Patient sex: F
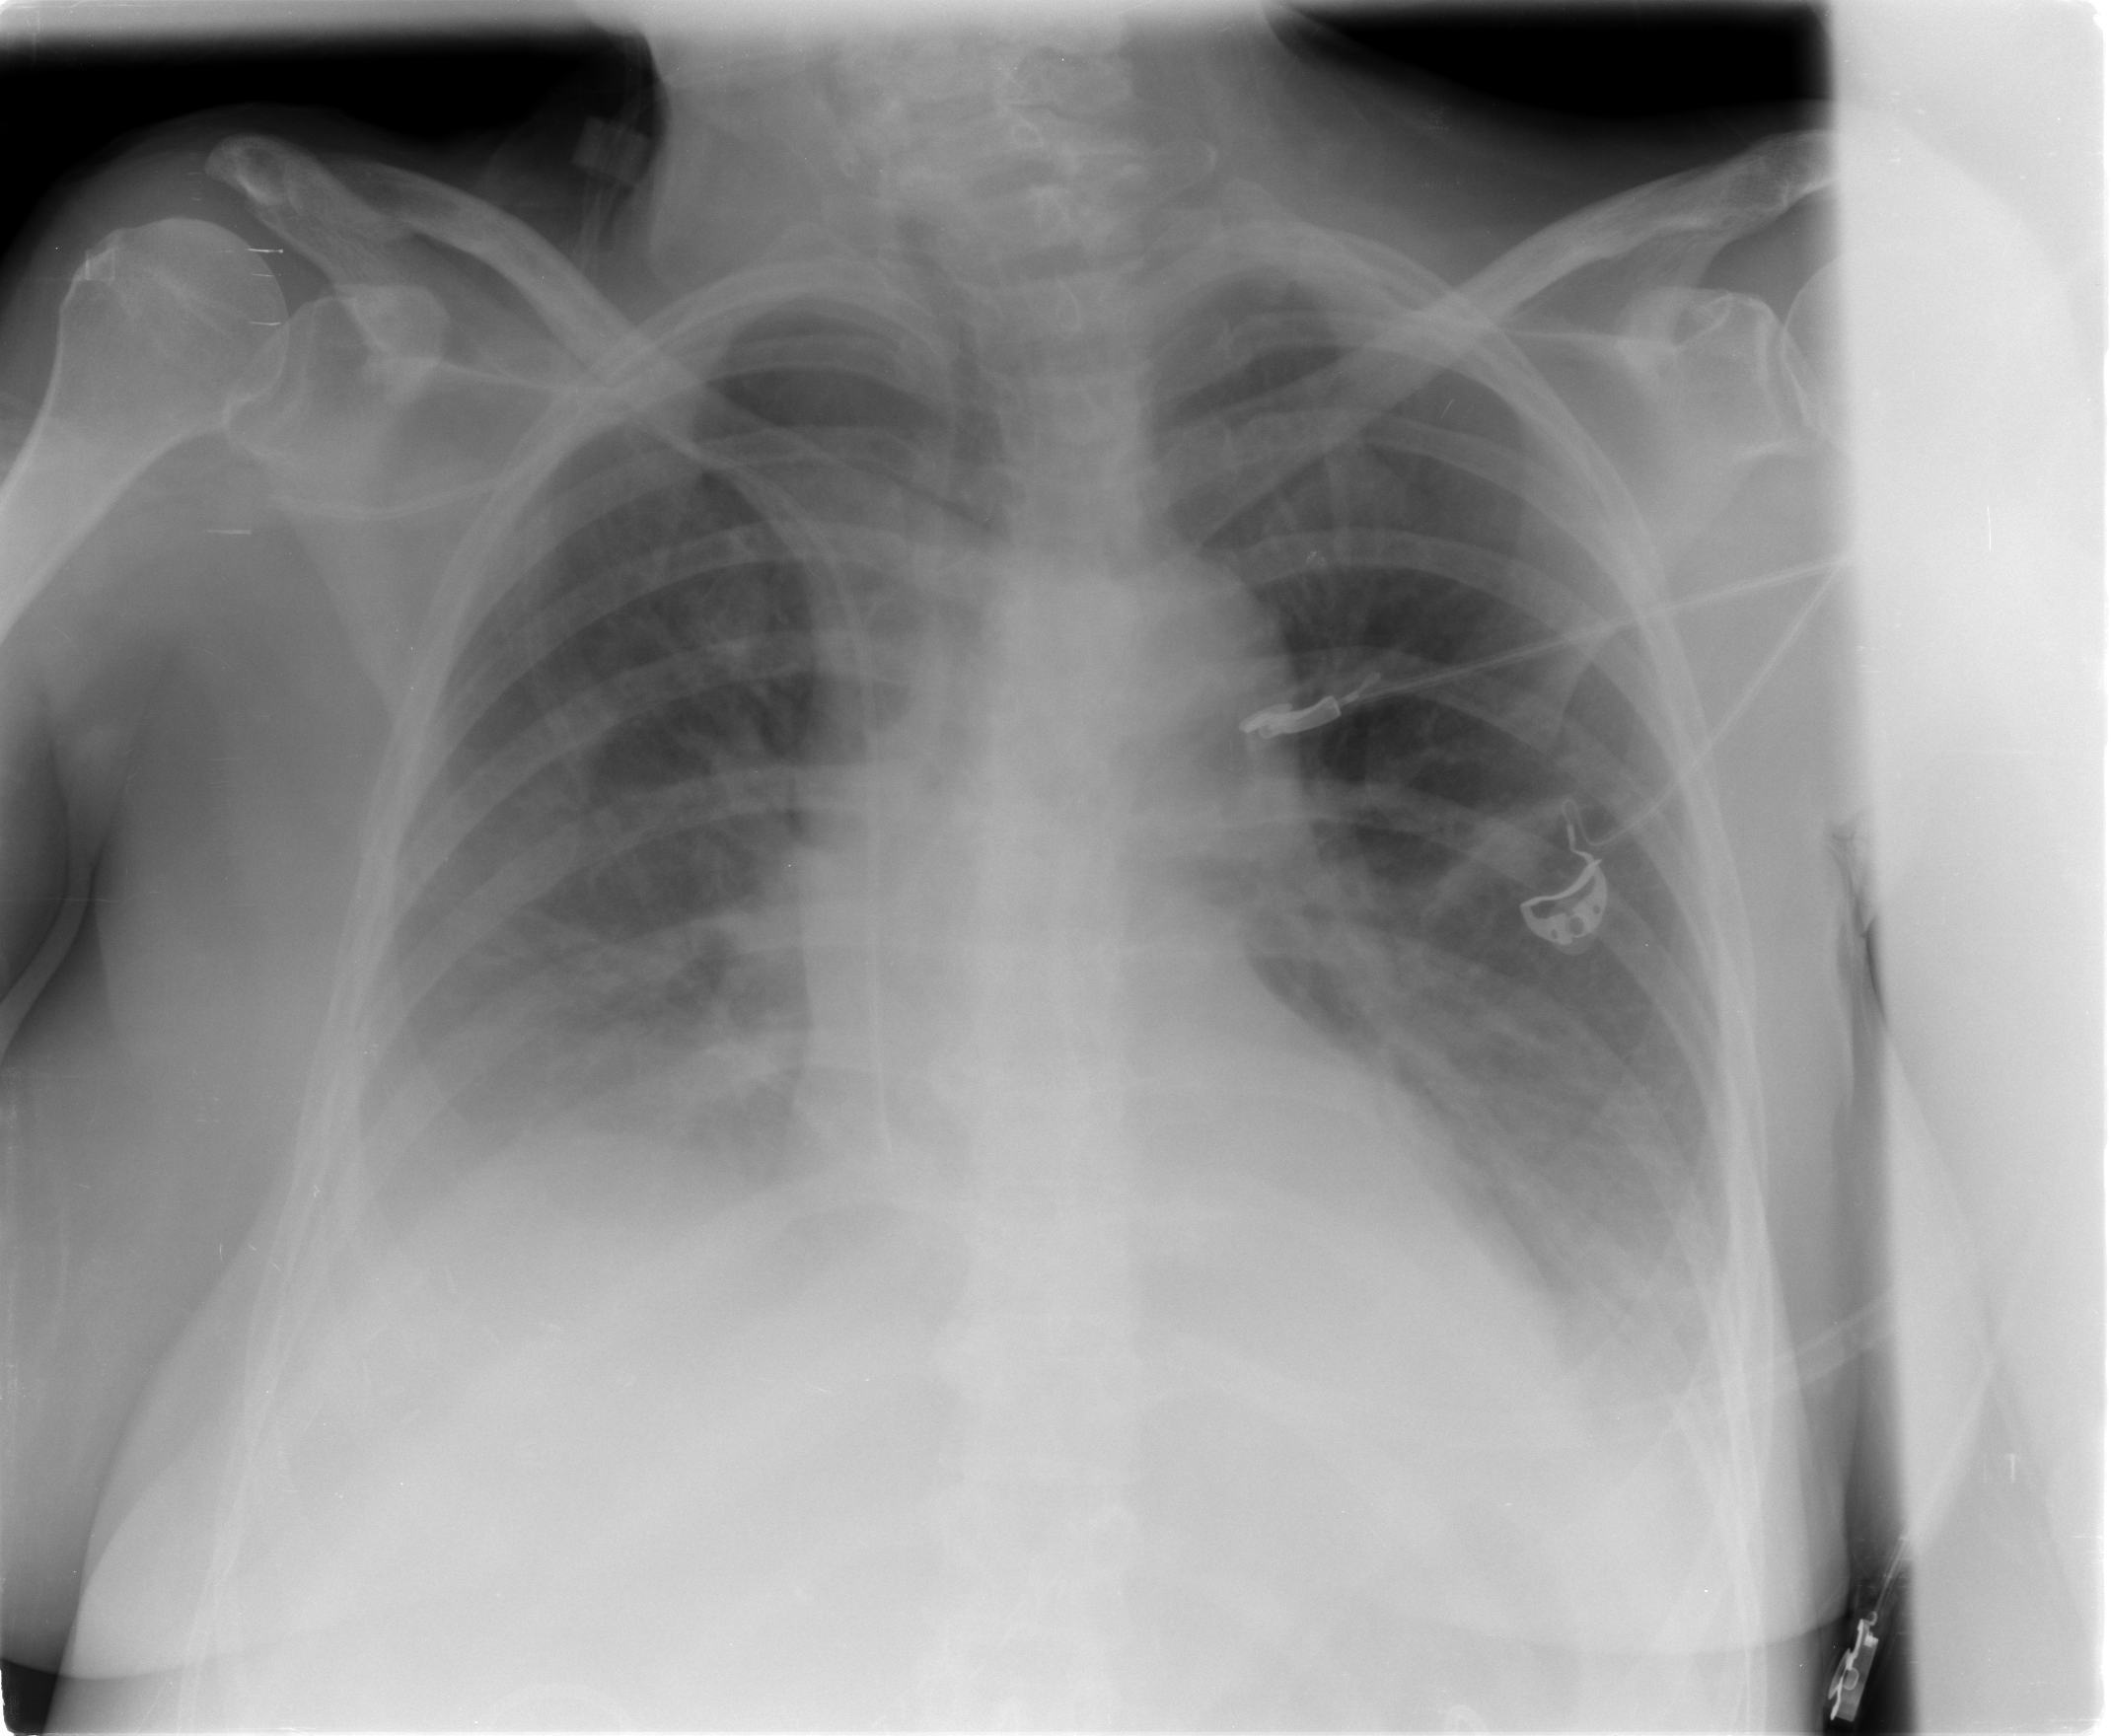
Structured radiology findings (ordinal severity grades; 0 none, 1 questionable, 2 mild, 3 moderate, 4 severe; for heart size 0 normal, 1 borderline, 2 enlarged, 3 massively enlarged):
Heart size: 0
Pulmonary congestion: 2
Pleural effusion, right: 2
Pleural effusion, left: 2
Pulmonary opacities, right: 0
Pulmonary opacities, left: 0
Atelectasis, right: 2
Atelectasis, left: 2